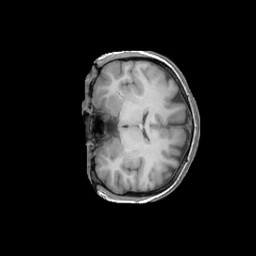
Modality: T1w
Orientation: coronal
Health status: ill
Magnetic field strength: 3 T